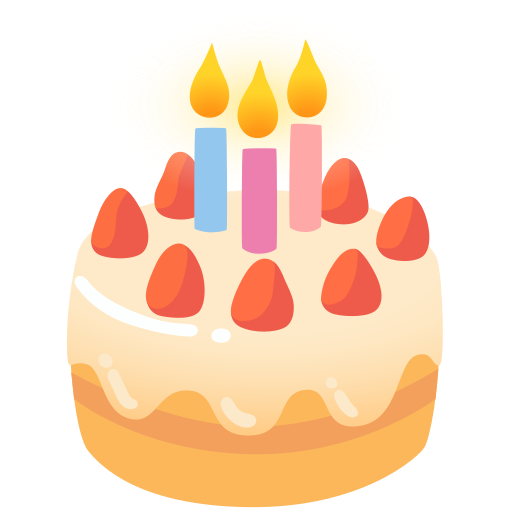
Emoji: 🎂